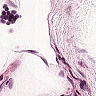
Metastatic tissue present: no